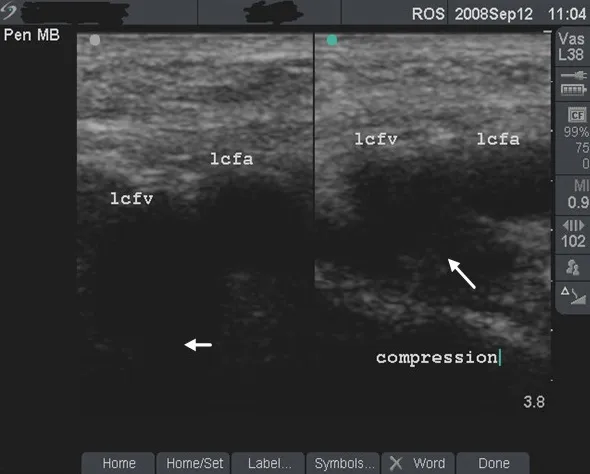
Non-compressible vein (dual frame). Dual-frame image of the left femoral vein (lcfv) and artery (lcfa) in a 31-year old woman (case study A). The lcfv is non-compressible (long arrow) suggestive of acute deep vein thrombosis (DVT). Note the enhanced echo pattern in the soft tissue caused by oedema and the absence of post-acoustic shadow (small arrow).
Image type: radiology (ultrasound)